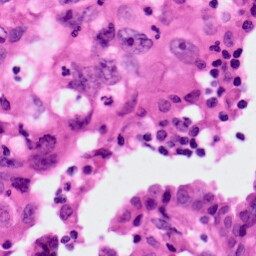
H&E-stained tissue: Lung